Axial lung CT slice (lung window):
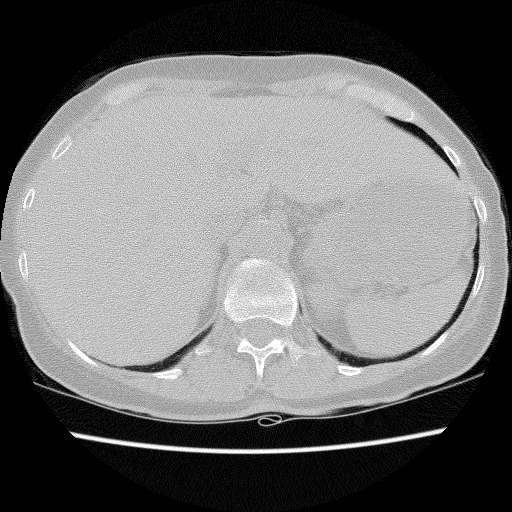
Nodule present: no